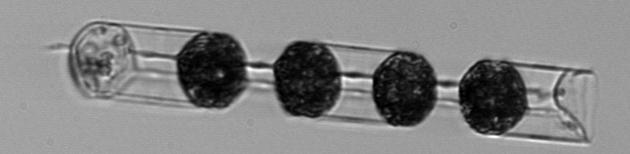
Label: Hemiaulus